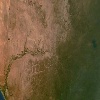
Label: land